Question: I've got an Android app, which can read RSS feeds. I've got RTL supported in my manifest. When I display an RSS feed which is in Hebrew / Arab with RTL something remarkable happens.

The image shows how the text in the textview (in the list) correctly aligns long text, that takes up 2+ lines, right. However, 1 line text is not correctly aligned. All text is parsed and set to the textview the same way.
This is my textview style:
'''
<item name="android:layout_width">wrap_content</item>
<item name="android:layout_height">wrap_content</item>
<item name="android:lineSpacingExtra">1dp</item>
<item name="android:paddingLeft">5dp</item>
<item name="android:paddingTop">2dp</item>
<item name="android:maxLines">2</item>
<item name="android:ellipsize">end</item>
<item name="android:textColor">@color/dark_gray</item>
<item name="android:fontFamily">sans-serif-light</item>
<item name="android:textAppearance">?android:attr/textAppearanceMedium</item>
'''
What causes this difference? And how can I make sure all (hebrew/arab) text is aligned right.
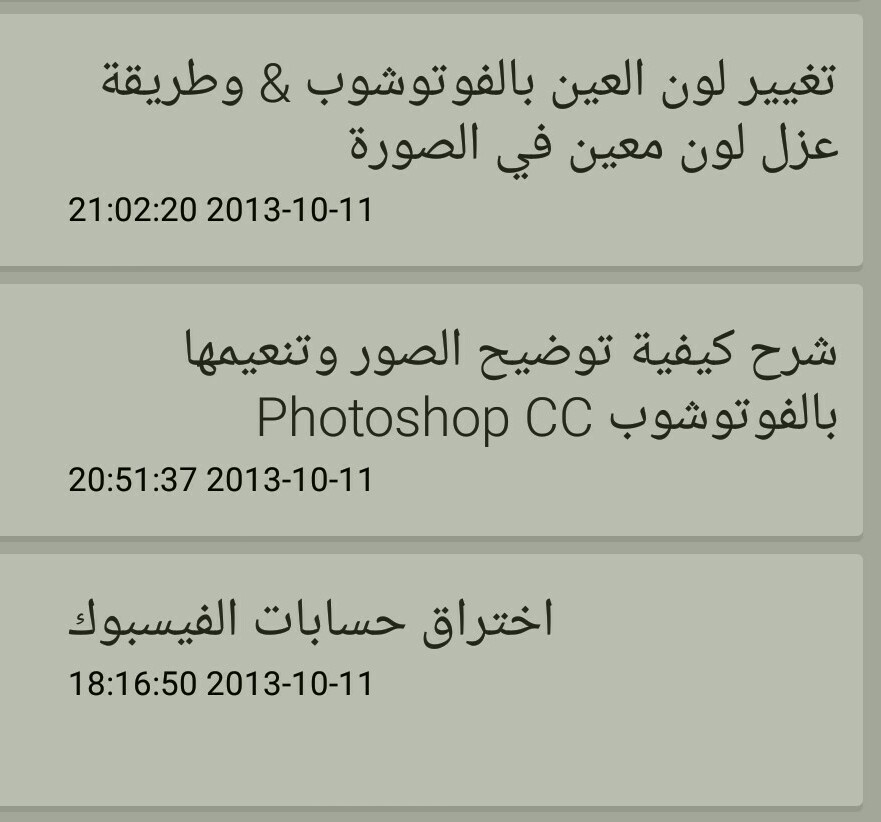
Answer: When you use a 'layout_width' of 'wrap_content', the width of your view adjusts based on how much content exists. In the case of short strings, that means that the right edge of your view is right at the edge of the text, rather than tied to the right edge of your 'FrameLayout'. This causes even the right aligned text to appear left aligned.
Instead, you should fix both edges of the 'TextView' - you already handle the left edge via 'android:layout_toRightOf' - add 'android:layout_alignParentRight="true"' as well so that the rightmost edge of the view will always correspond with the rightmost edge of the FrameLayout.